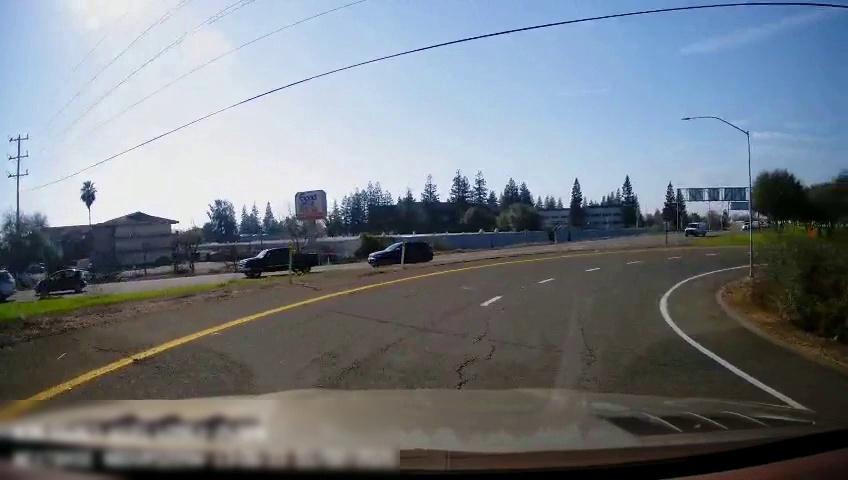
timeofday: Day
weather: Sunny
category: Drivable Space
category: Drivable Space
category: Vehicles | Car
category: Vehicles | Car
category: Vehicles | Truck
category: Vehicles | Car
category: Vehicles | Van
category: Lanes | Current Lane
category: Lanes | Current Lane
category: Lanes | Current Lane
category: Lanes | Alternate Lane